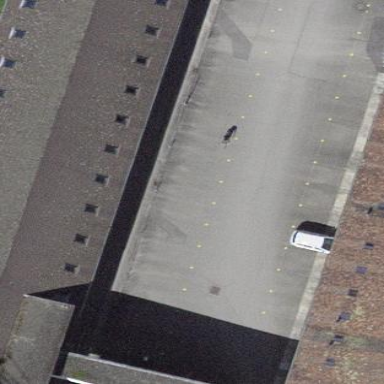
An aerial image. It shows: Normal parking space available at the amenity.